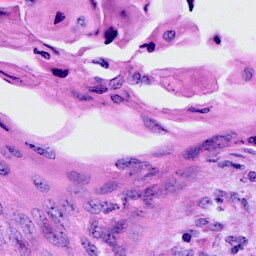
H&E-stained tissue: Cervix